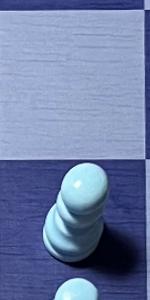
Label: Pawn_White